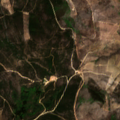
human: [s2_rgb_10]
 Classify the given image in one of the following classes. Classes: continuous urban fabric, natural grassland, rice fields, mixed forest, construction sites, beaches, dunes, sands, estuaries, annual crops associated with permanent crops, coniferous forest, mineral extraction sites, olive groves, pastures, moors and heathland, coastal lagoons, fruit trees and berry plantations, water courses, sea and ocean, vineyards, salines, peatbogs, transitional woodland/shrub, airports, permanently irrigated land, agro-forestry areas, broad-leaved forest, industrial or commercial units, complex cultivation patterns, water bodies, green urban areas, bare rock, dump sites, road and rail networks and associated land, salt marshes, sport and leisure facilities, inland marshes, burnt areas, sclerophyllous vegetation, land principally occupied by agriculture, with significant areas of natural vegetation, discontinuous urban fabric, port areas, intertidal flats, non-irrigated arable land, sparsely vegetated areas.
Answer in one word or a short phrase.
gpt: transitional woodland/shrub